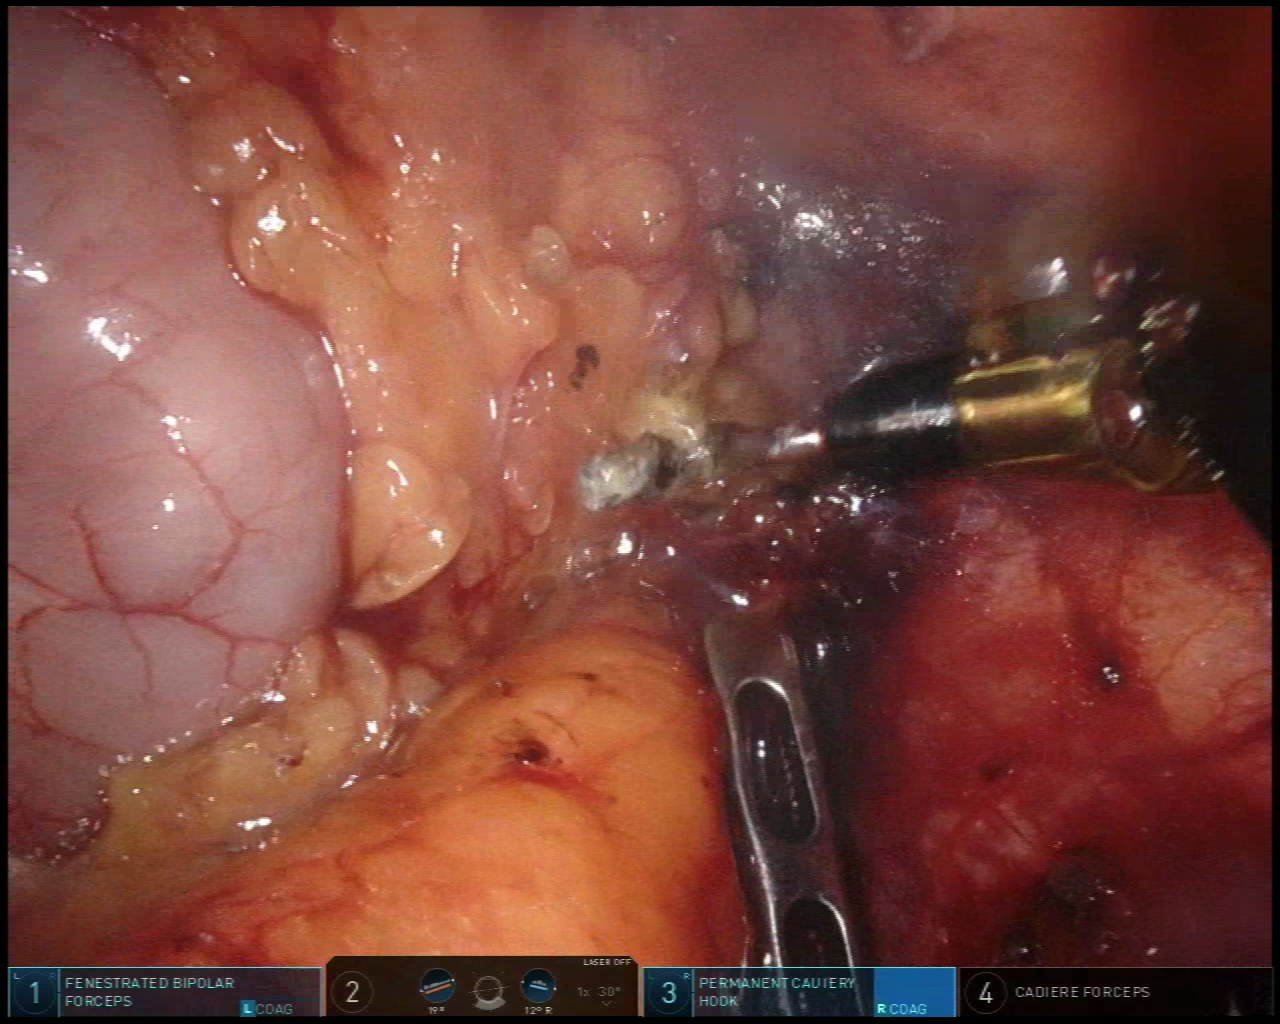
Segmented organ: stomach
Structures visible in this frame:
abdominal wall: no
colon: no
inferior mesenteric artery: no
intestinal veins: no
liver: no
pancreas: yes
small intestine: no
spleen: no
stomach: yes
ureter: no
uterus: no
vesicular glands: no